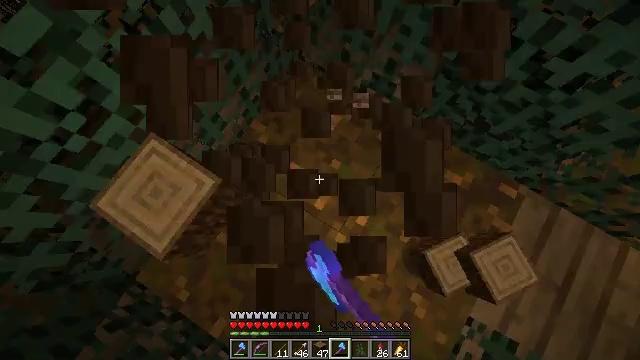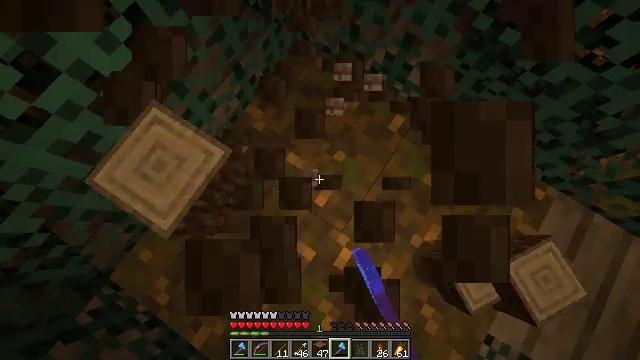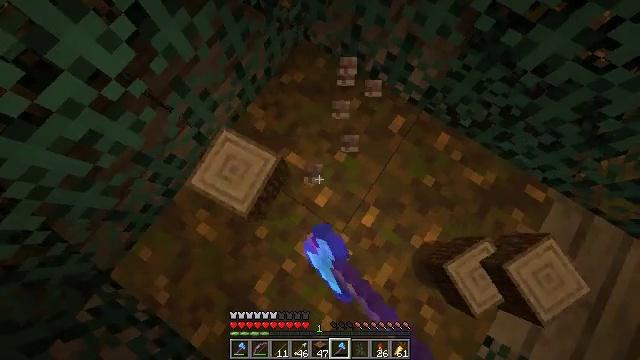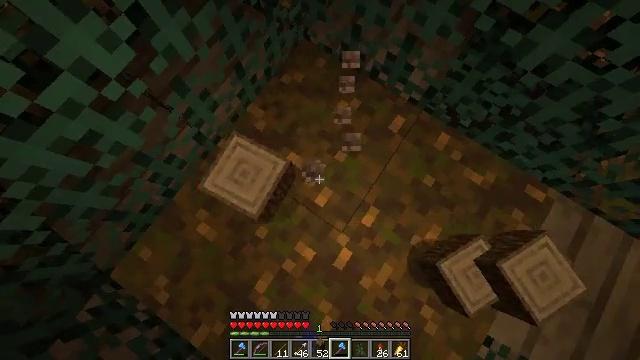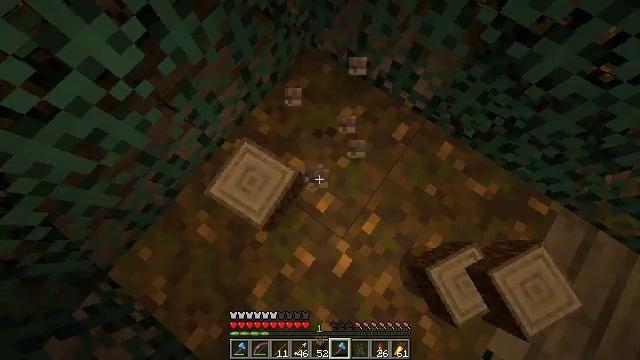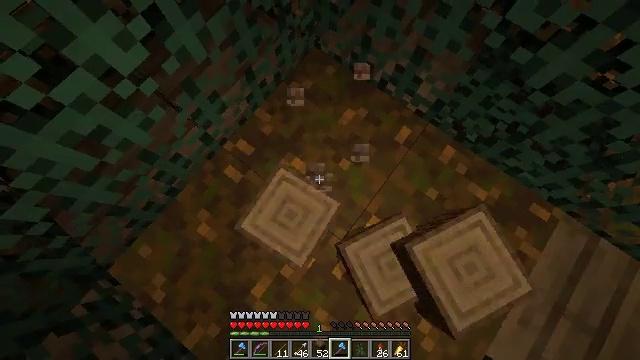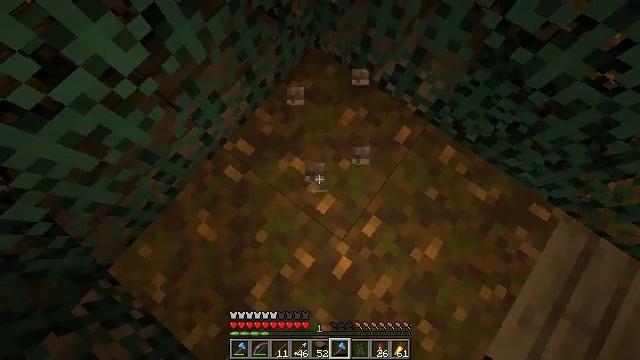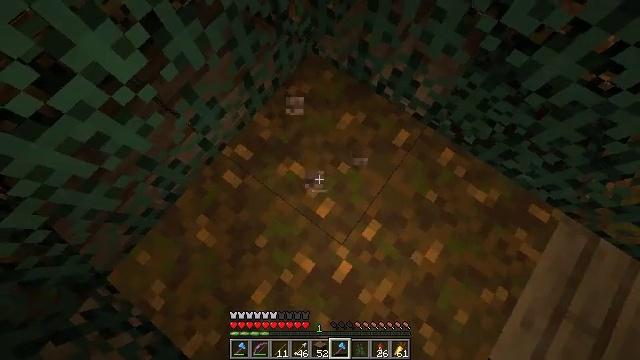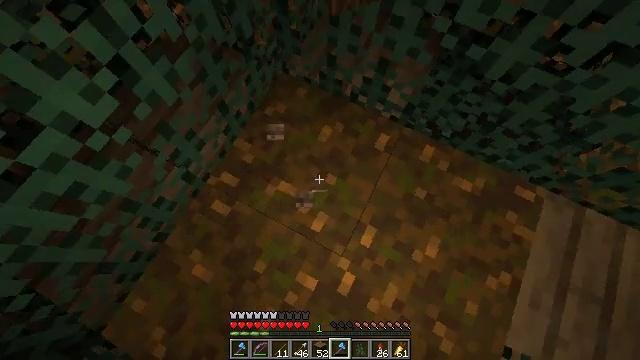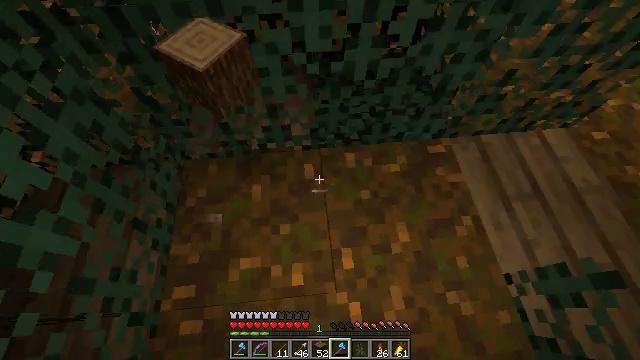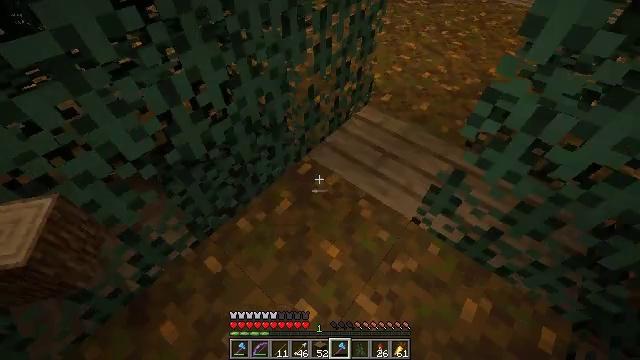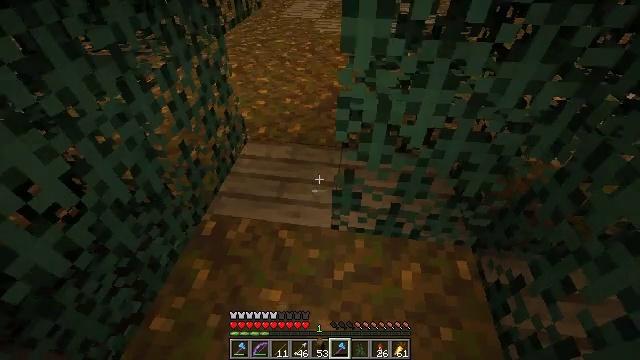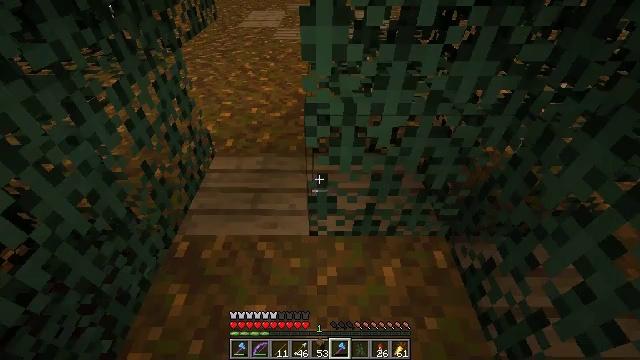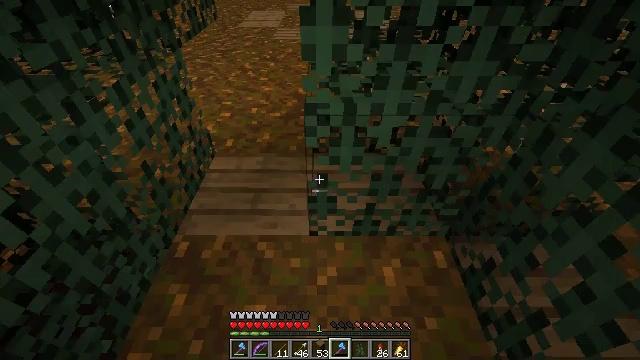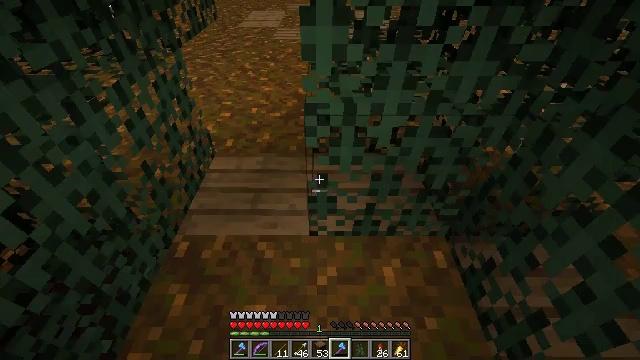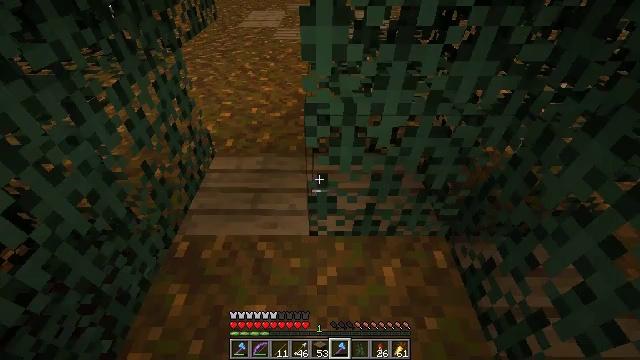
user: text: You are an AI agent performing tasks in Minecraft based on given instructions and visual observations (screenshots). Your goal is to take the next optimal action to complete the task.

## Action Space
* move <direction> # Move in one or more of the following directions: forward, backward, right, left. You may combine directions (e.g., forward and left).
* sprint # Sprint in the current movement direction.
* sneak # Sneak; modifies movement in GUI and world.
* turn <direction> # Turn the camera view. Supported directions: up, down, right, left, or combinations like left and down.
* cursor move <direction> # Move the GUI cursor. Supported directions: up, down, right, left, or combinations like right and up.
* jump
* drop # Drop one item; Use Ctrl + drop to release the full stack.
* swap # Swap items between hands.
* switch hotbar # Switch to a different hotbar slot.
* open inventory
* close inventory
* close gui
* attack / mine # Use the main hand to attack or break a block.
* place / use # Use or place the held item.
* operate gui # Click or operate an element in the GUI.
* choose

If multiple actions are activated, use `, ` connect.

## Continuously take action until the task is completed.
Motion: motion action
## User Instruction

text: Remove a diamond axe from the inventory.
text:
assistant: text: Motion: turn left, attack / mine
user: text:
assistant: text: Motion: attack / mine
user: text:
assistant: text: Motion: attack / mine
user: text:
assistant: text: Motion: turn left and up, attack / mine
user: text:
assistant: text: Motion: turn left
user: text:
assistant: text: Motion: no_op
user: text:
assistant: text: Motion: no_op
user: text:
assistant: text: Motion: turn right and up
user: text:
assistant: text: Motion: turn right and up
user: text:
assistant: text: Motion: turn right and up
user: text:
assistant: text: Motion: turn right and up
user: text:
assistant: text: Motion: sprint, turn right and up
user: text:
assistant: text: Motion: sprint
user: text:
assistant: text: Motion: sprint
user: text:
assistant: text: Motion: sprint
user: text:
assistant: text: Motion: move forward, sprint, turn right
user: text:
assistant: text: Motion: move forward, sprint, turn right
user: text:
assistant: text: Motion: move forward, sprint, turn up
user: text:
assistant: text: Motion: move forward, sprint, turn left and up
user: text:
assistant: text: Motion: move forward, sprint, turn left and up
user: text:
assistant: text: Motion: move forward, sprint, turn left and up
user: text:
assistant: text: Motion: move forward, sprint, turn left and up
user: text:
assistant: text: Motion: move forward, sprint, turn left
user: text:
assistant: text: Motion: move forward, sprint
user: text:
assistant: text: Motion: move forward, sprint
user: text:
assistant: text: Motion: move forward and move left, sprint
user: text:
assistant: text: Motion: move forward and move left, sprint
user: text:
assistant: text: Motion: move forward and move left, sprint, turn right and up
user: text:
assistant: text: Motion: move forward and move left, sprint, turn right
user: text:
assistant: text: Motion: move forward, sprint, turn right